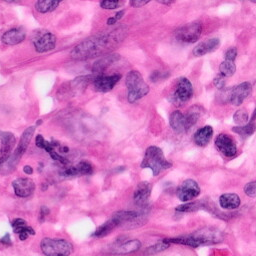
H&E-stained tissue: Pancreatic